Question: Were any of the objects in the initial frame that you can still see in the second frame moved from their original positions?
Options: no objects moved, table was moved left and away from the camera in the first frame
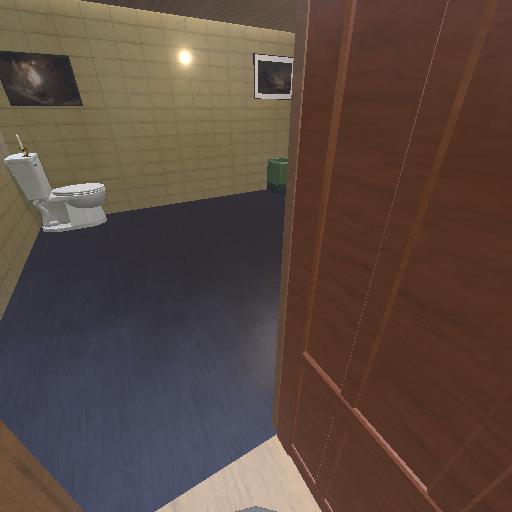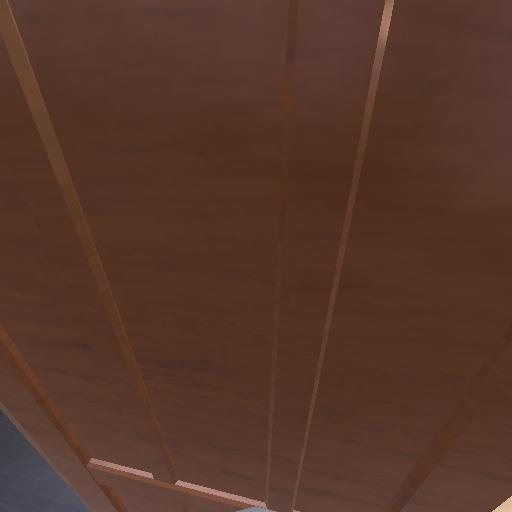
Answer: no objects moved